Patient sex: M
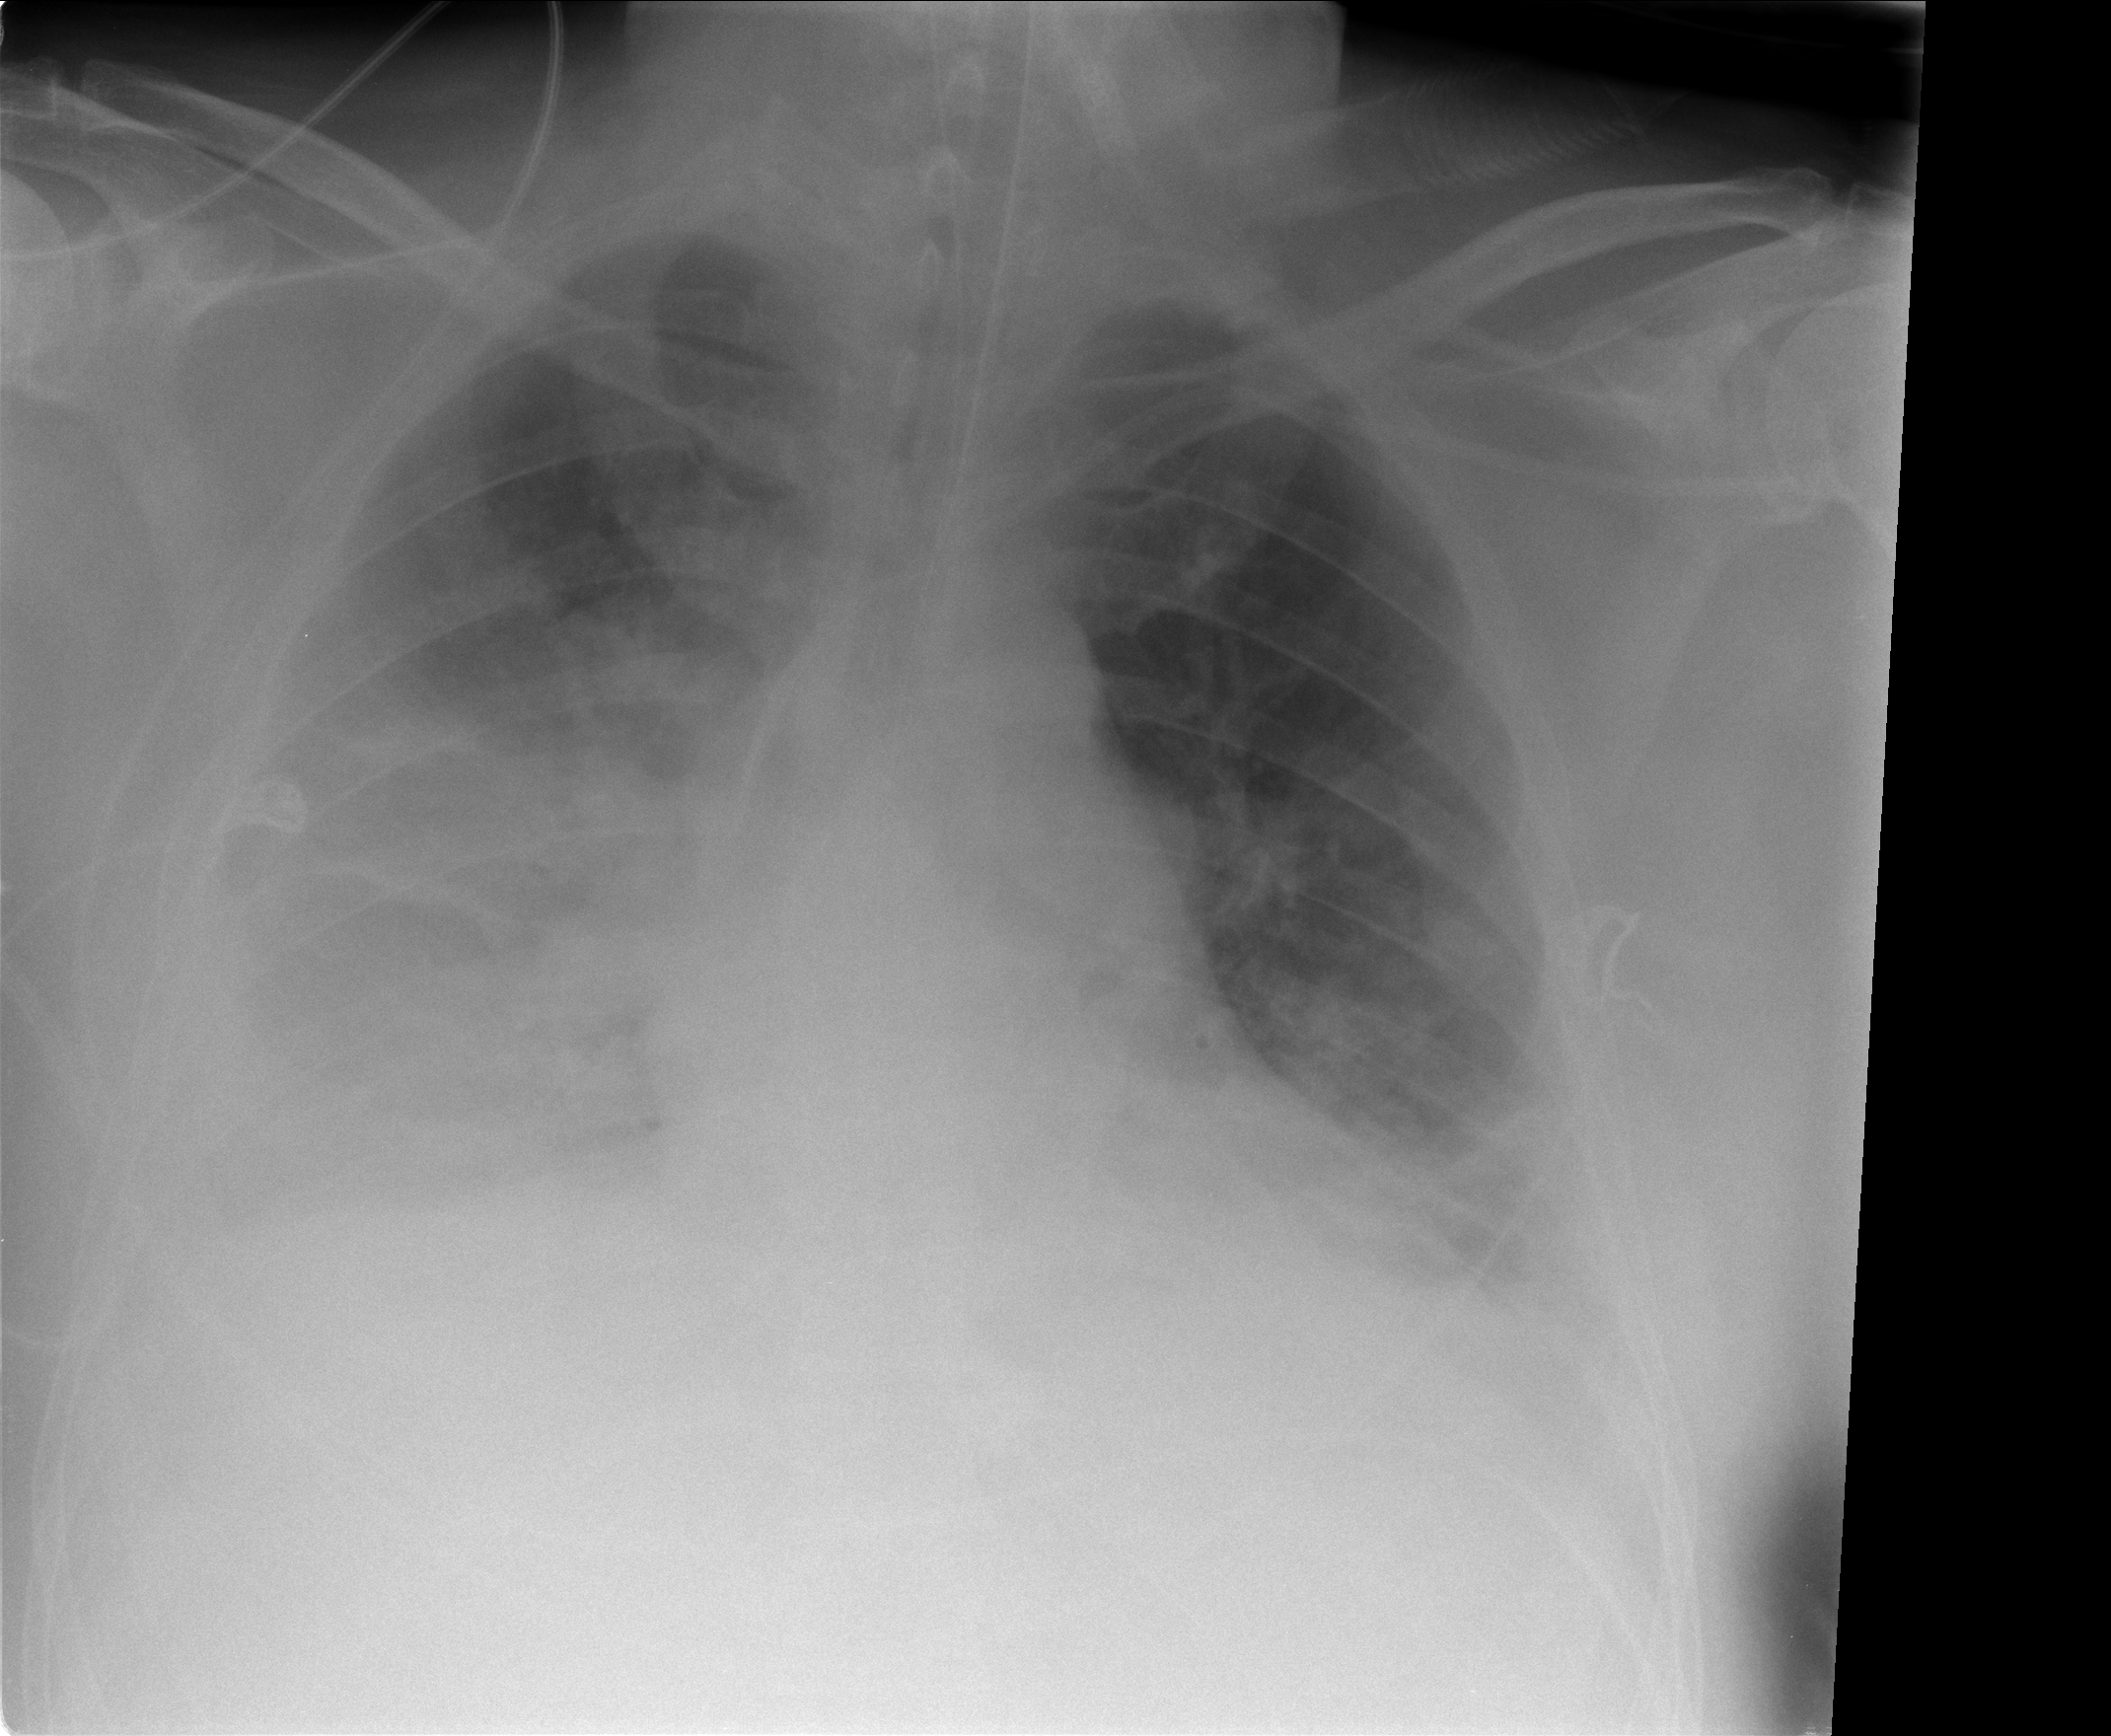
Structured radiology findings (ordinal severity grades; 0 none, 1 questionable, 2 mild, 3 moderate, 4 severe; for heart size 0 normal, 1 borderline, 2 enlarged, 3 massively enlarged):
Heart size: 1
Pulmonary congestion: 2
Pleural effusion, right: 3
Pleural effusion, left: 2
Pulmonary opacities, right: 3
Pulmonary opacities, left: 3
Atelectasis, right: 3
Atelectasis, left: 2